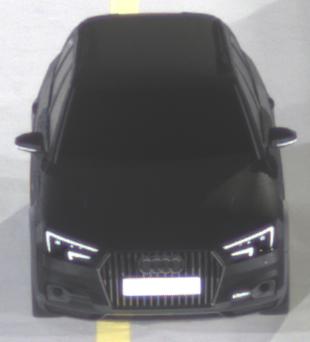
Make: Audi
Model: A4 Allroad 45 TFSI
Detailed model: A4 (B9) allroad
Model produced from: 2019/02
Model produced until: 2019/05
Doors: 5
Color: black
Road condition: dry road
Daytime: night
Contrast: high contrast